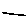
Label: line